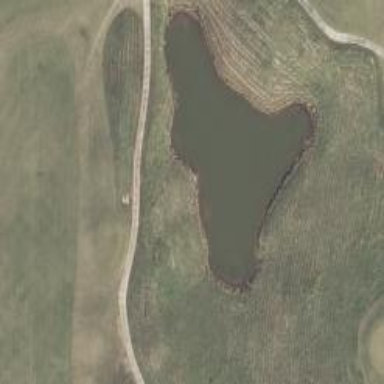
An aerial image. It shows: Water hazard on golf course. The hazard is natural water feature.